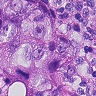
Metastatic tissue present: yes